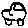
Label: car